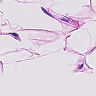
Metastatic tissue present: no